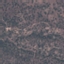
Land use / land cover class: HerbaceousVegetation